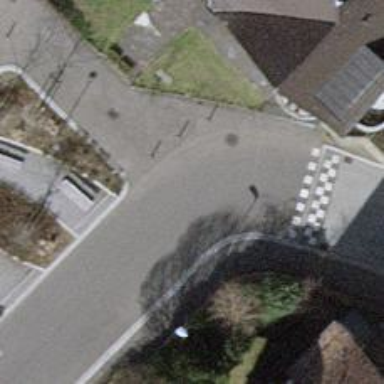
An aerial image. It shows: Unmarked crossing with traffic calming table.